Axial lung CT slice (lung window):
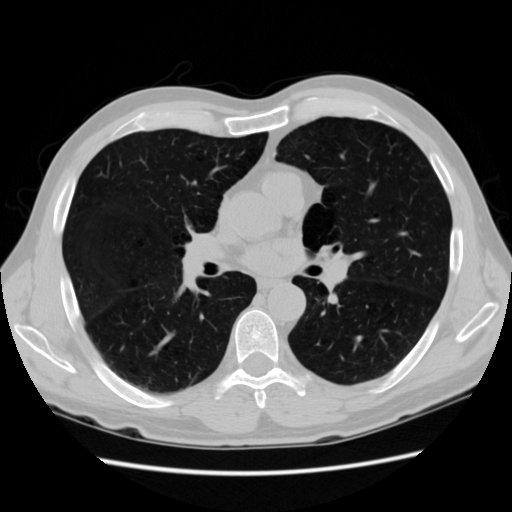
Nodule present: no